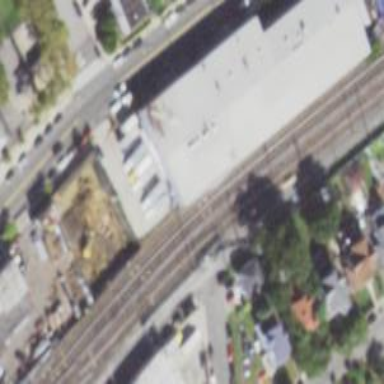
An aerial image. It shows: Electrified rail yard for railway service.